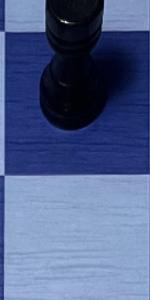
Label: Empty